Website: ulta-beauty
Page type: address-validator
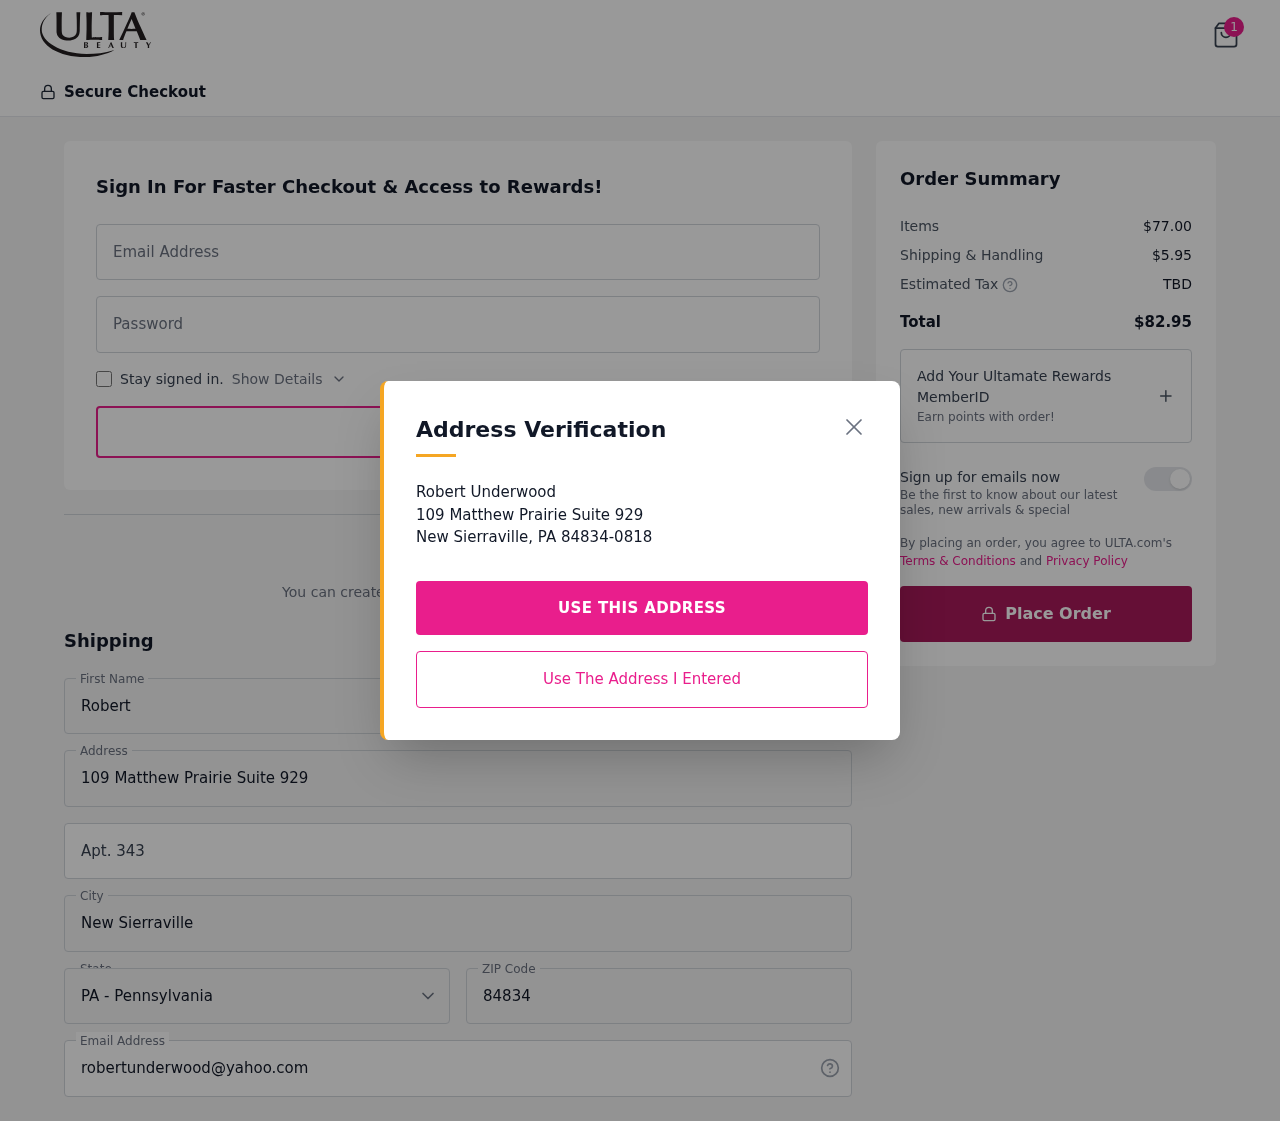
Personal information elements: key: PII_CITY
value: New Sierraville
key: PII_EMAIL
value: robertunderwood@yahoo.com
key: PII_FIRSTNAME
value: Robert
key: PII_LASTNAME
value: Underwood
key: PII_POSTCODE
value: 84834
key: PII_STATE_ABBR
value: PA
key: PII_STREET
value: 109 Matthew Prairie Suite 929
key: PII_STREET2
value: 109 Matthew Prairie Suite 929
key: PII_STREET2
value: Apt. 343
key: PII_FULLNAME2
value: Robert Underwood
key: PII_CITY2
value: New Sierraville
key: PII_STATE_ABBR2
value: PA
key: PII_POSTCODE_FULL
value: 84834
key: PII_POSTCODE_EXT
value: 0818
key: PII_POSTCODE_NUMERIC
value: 84834
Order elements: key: ORDER_NUM_ITEMS
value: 1
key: ORDER_SUBTOTAL
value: $77.00
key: ORDER_SHIPPING_COST
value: $5.95
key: ORDER_TOTAL
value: $82.95